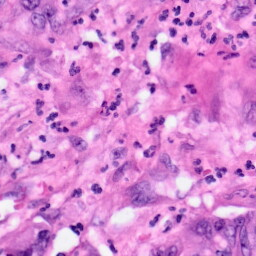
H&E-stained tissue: Pancreatic